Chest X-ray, PA view. Patient: 21 years old, sex F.
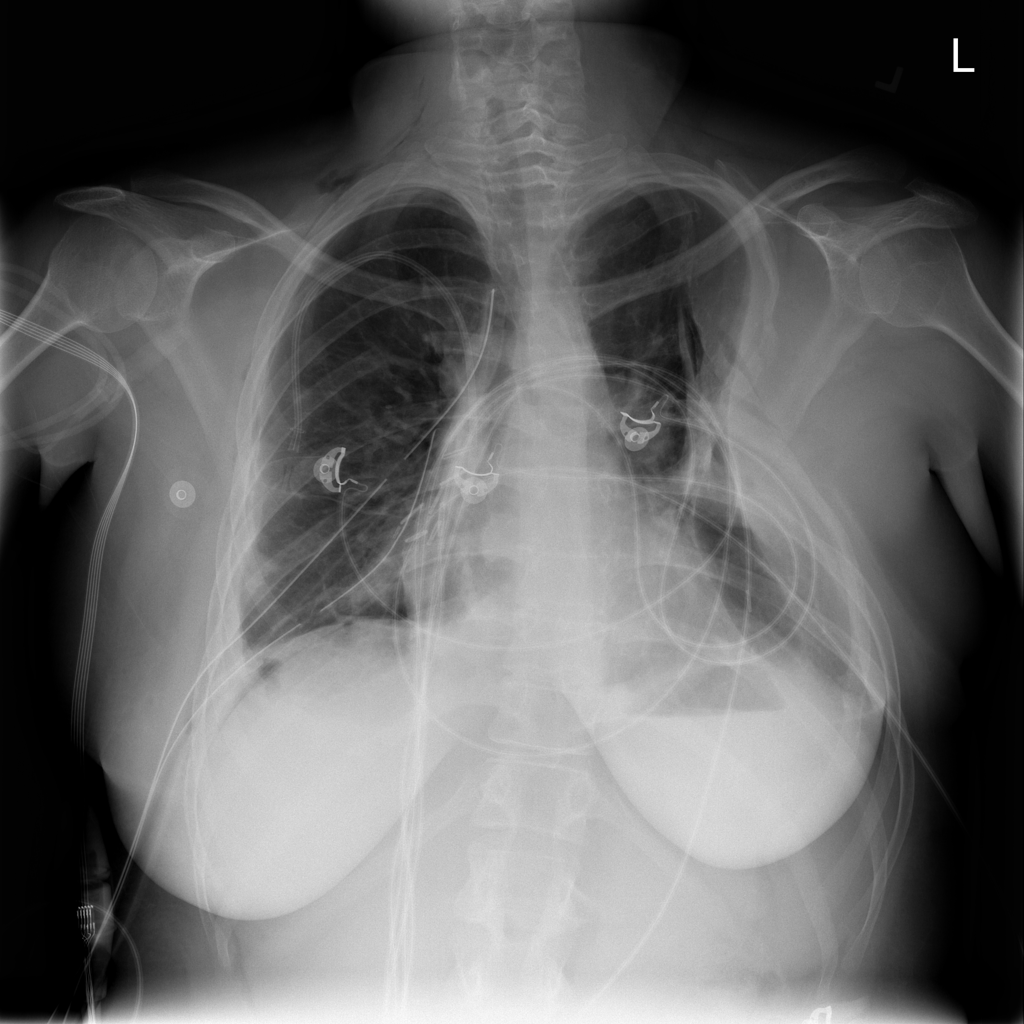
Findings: No Finding